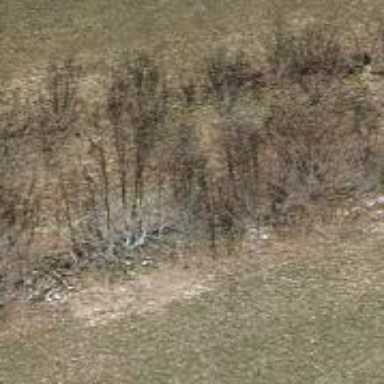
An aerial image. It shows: Row of trees in natural setting.